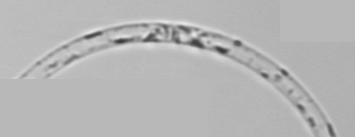
Label: Guinardia_striata